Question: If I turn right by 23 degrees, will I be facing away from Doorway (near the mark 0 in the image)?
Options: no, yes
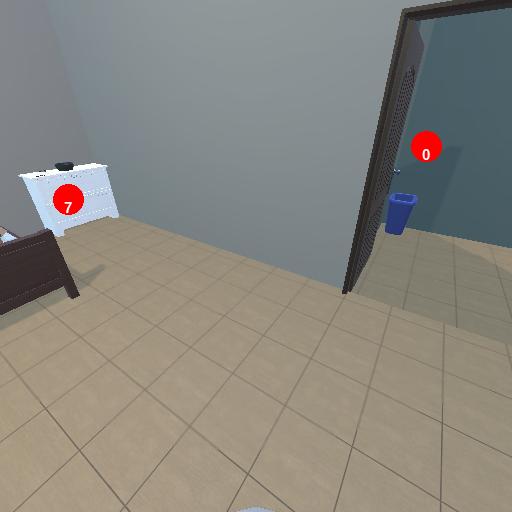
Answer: no